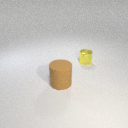
small yellow metal cylinder to the right of large brown rubber cylinder